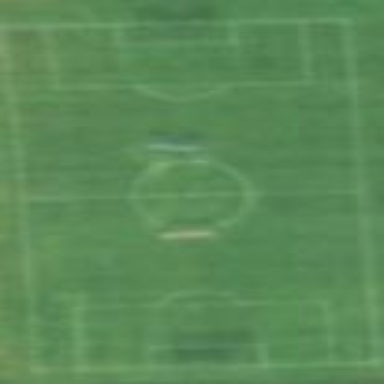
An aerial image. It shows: Soccer pitch with grass surface for leisure land.